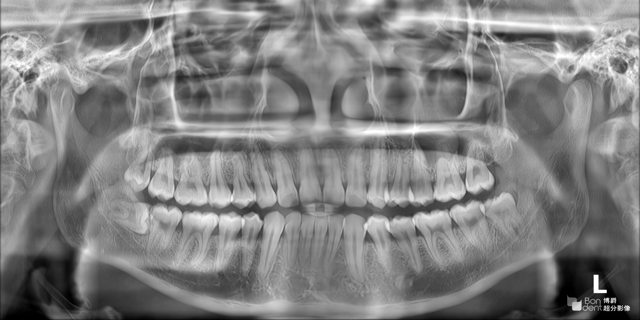
adult